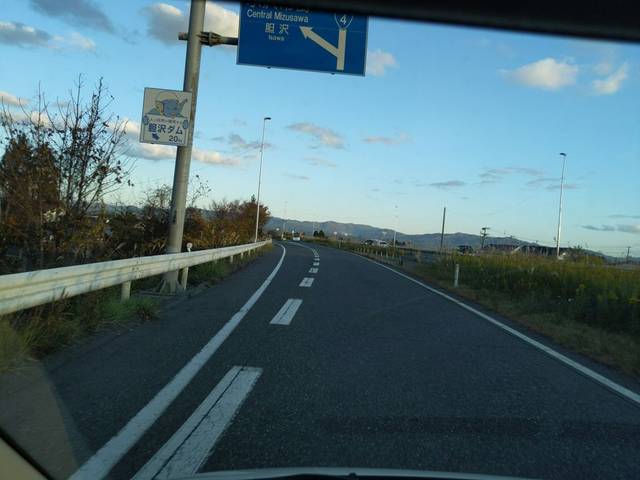
Region: Japan
Coordinates: 39.169, 141.128